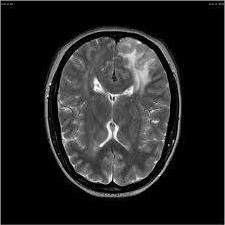
Label: notumor